RGB frame:
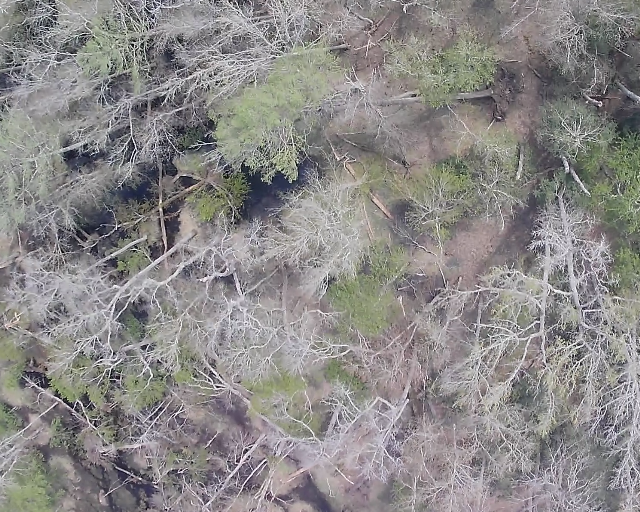
Thermal frame:
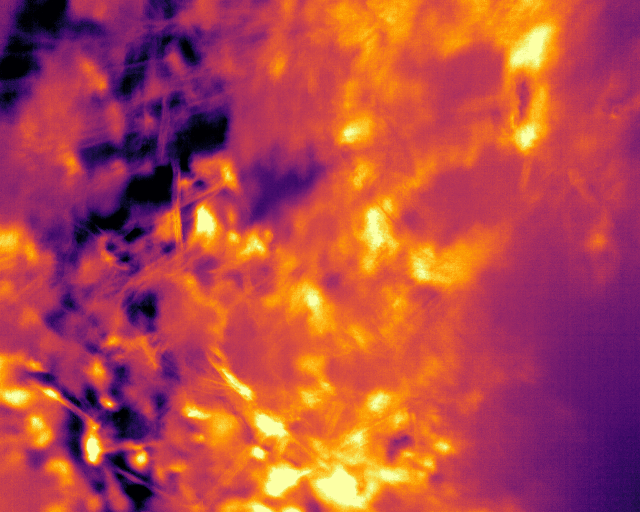
Captured: 2026-02-26 03:45:23
Pixels at or above 80 °C: 0 (fraction of frame: 0)